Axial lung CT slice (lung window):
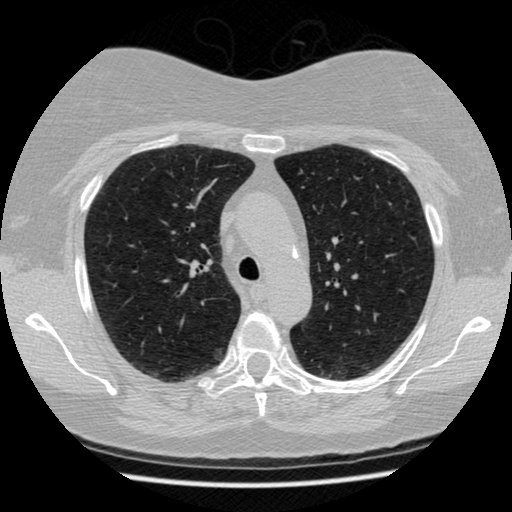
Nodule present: no